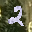
Label: 2